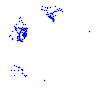
Particle: electron